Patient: sex M, age 48
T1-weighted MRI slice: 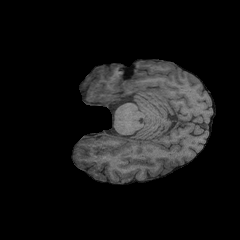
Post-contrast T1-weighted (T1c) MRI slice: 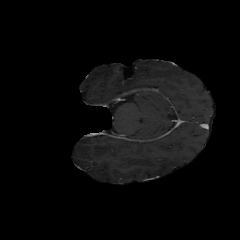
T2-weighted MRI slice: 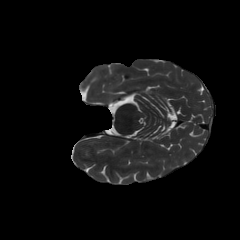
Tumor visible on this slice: no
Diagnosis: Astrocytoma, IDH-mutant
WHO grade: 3